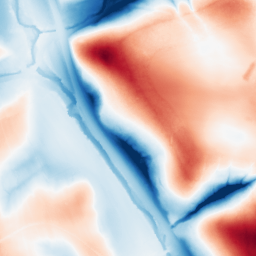
Category: trend_removal
Decomposition family: local_polynomial
Decomposition parameters: window_size: 101
degree: 1
Upsampling method: bspline
Upsampling parameters: scale: 4
Upsampling scale: 4